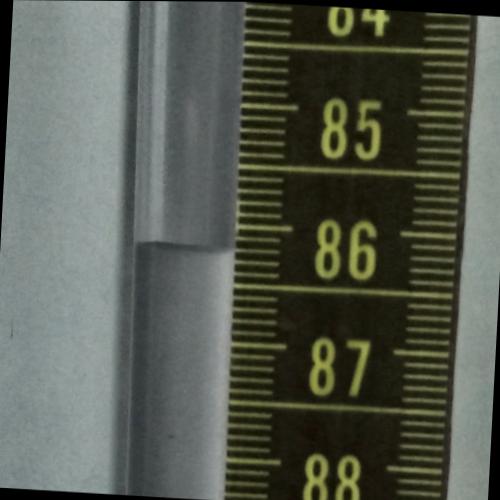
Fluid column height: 86.2 cm